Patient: sex F, age 39
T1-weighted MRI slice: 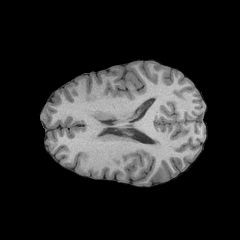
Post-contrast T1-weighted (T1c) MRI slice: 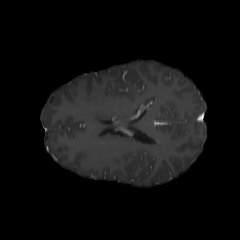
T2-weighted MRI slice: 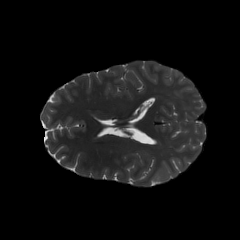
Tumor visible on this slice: yes
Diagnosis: Astrocytoma, IDH-mutant
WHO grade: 4